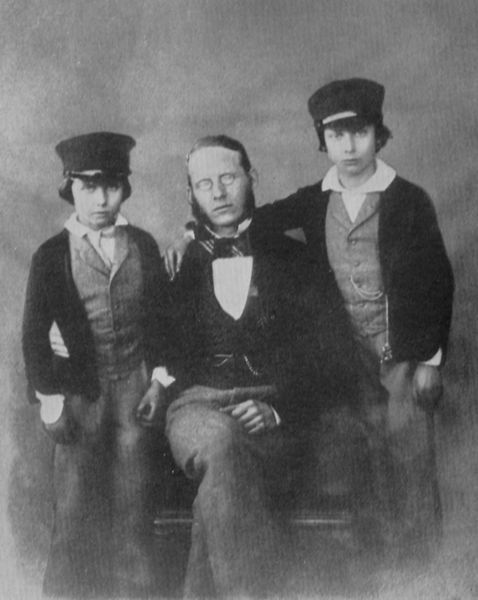
Titel: Dr. E. Becker mit dem Prinzen von Wales und Prinz Alfred
Künstler: Roger Fenton
Standort: Bath
Institution: The Royal Photographic Society
Schlagwörter: gruppe, hand, mann, weiß, sitzen, frau, grau, hut, hüte, licht, männer, schwarz, stuhl, zimmer, blick, schleife, anzug, anzüge, bart, hemd, hose, jacke, jung, kappe, kappen, mütze, mützen, arm, kleidung, kragen, stehen, ärmel, herr, hände, krägen, portrait, porträt, haare, sessel, sitzend, stehend, drei, familie, kind, vater, knopf, potrait, rechts, scheitel, schulter, kinder, kopfbedeckung, umarmung, lehne, sitz, man, hosen, jungen, knaben, hemden, kette, hocker, chair, hands, hat, men, white, frack, black, gray, grey, old, seated, sit, sitting, three, krawatte, sitzt, uhr, picture, edel, junge, knöpfe, fliege, hemdkragen, jackett, kinnbart, jacket, weste, geschwister, foto, fotografie, photographie, umarmen, blind, knabe, links, jungs, schwarz-weiß, portait, brille, jacken, backenbart, anschauen, enface, kotletten, kneifer, zwicker, photo, uhrenkette, uhrkette, schoss, schwul, student, gruselig, wams, nadelstreifen, prinz, geier, young, boy, child, suit, taschenuhr, schüler, brüder, westen, black and white, buttons, glasses, hats, aufnahme, sohn, cravat, tie, familienportrait, söhne, children, garu, human, vest, family, pants, ragen, gestellt, fingers, inzucht, bartlos, kanben, lithograph, nebeneinander, kids, humans, father, shirt, son, standing, photograph, photography, familienfoto, phtographie, portrat, boys, foografie, bowtie, anzzug, spectacles, around, frpntal, grrau, in einer reihe, taschenuhren, vater mit söhnen, b&w, eyeglasses, 1900, grayscale, gather, geire, mongo, diabetes, anzug+, flege, hte, camera, brother, pocket watch, parent, crossed legs, suite, bifocals, brothers, sons, conductor cap, muffin chops, jumge, photp